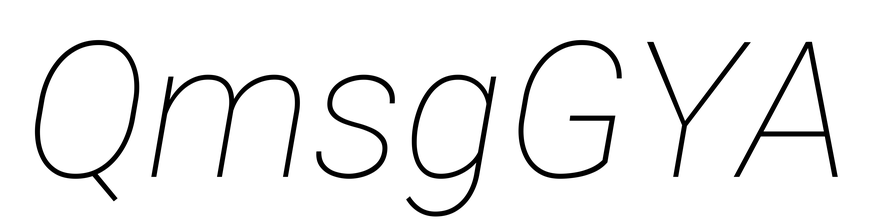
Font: Roboto-Italic_Thin_Italic